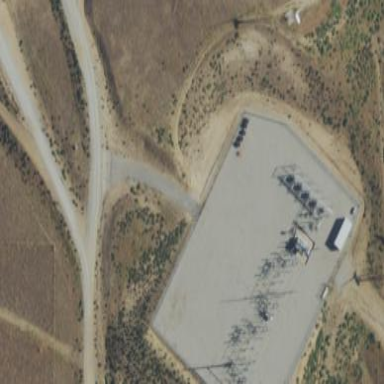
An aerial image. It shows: Power substation.